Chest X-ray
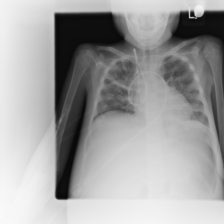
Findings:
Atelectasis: positive
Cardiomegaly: negative
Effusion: negative
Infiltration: positive
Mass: negative
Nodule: negative
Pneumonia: negative
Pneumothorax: negative
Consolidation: negative
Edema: negative
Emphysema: negative
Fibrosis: negative
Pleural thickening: negative
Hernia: negative